Question: How to look at the front of '3D' Model in 'WPF'?
I am confused to set X Y Z for LookDirection.
I don't know what happens when I set xyz and I don't know where camera is looking at. I don't know the same thing for 'UpDirection'.
Below is my camera properties:
'''
camera.Position = new Point3D(100, 100, 150);
camera.LookDirection = new Vector3D(-100, -100, -100);
camera.UpDirection = new Vector3D(0, 0, 1);
'''
The problem is that camera is looking from behind.
Model is shown like cube below.

How to make it look front face?
Also please explain how to set xyz. i know what properties do but i cant imagine them.
I think X is from right to left.Y is depth. Z is up to down .
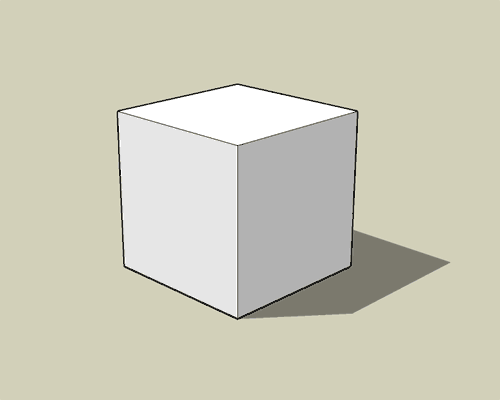
Answer: Imagine, instead of a camera, you're moving your head around in 3D space. then 'Camera.Position' is specifying where your head is located, 'Camera.LookDirection' determines the direction you're looking at and 'Camera.UpDirection' shows the orientation of your head. the following pictures clear things up for you.
In the first Image, Camera is centered on the +Z axis looking down to -Z axis and to your shape:

When you set 'camera.Position' to for example (x=1, y=0, z=10) then camera position changes like this:

as a result, camera moves a little to the right and therefore you will see your shape at the left side of the view.
Now if 'camera.LookDirection' gets changed to say (x=0, y=1, z=-1), then camera simply looks at the point (0,1,-1) like this:

---
Based on DaveInCaz's comment, 'LookDirection' is different from 'LookAtPoint'
(former property of 'PrespectiveCamera' which was a 'Point3D' rather than
'Vector3D').
'LookDirection' is actually equals to minus .
This means that in the above diagram, if we want the camera which is located in (1,0,10) to look at point (0,1,-1) then the 'LookDirection' should be:
(0,1,-1) - (1,0,10) = (-1,1,-11).
---
And finally, 'camera.UpDirection' determines where the top of your camera points at. In the following picture, setting 'camera.UpDirection' to (-0.5,1,0) results in rotation of the camera counter clockwise:

I hope these pictures clear things up for you.